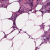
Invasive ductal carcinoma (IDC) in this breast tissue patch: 1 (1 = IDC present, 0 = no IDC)